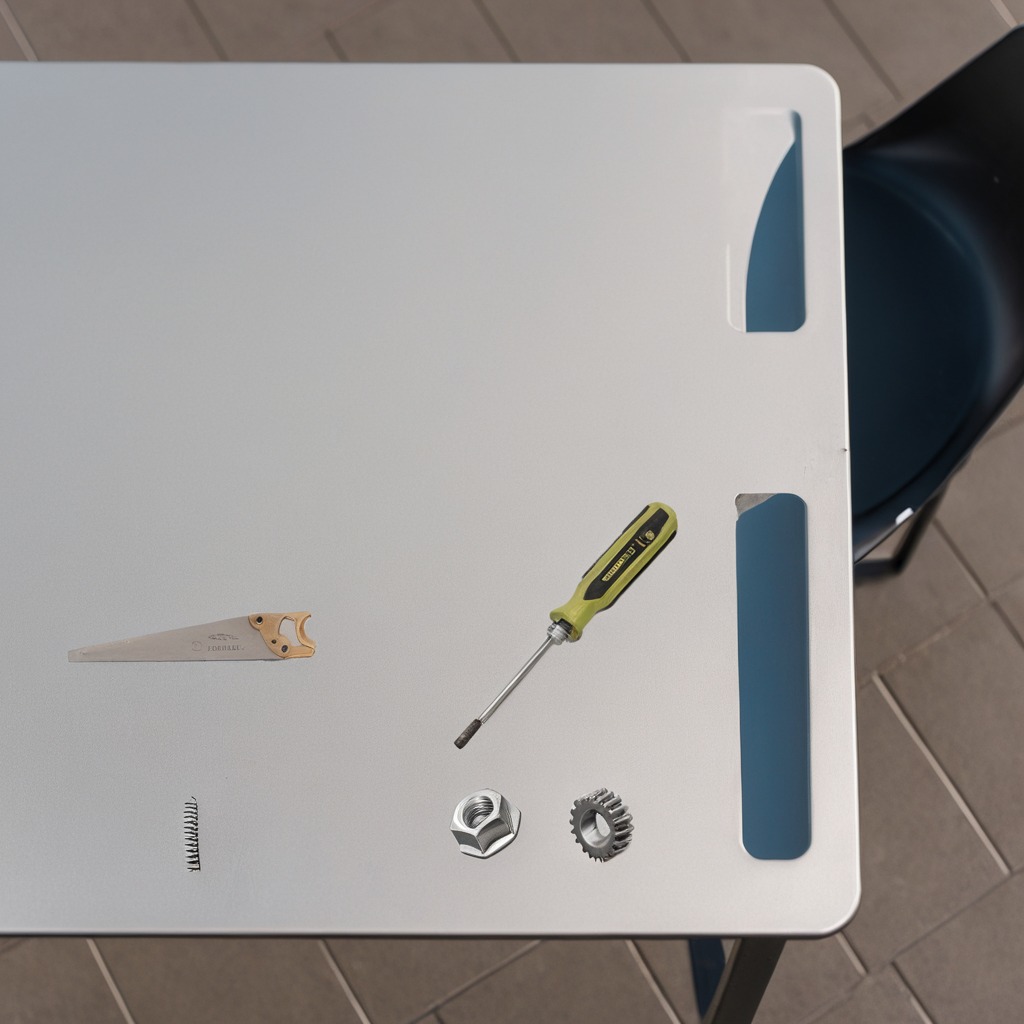
A steel gear with teeth, a coiled metal spring, a metal saw, a screwdriver, and a metal nut are lying on the utility table in a temporary outdoor tool station.